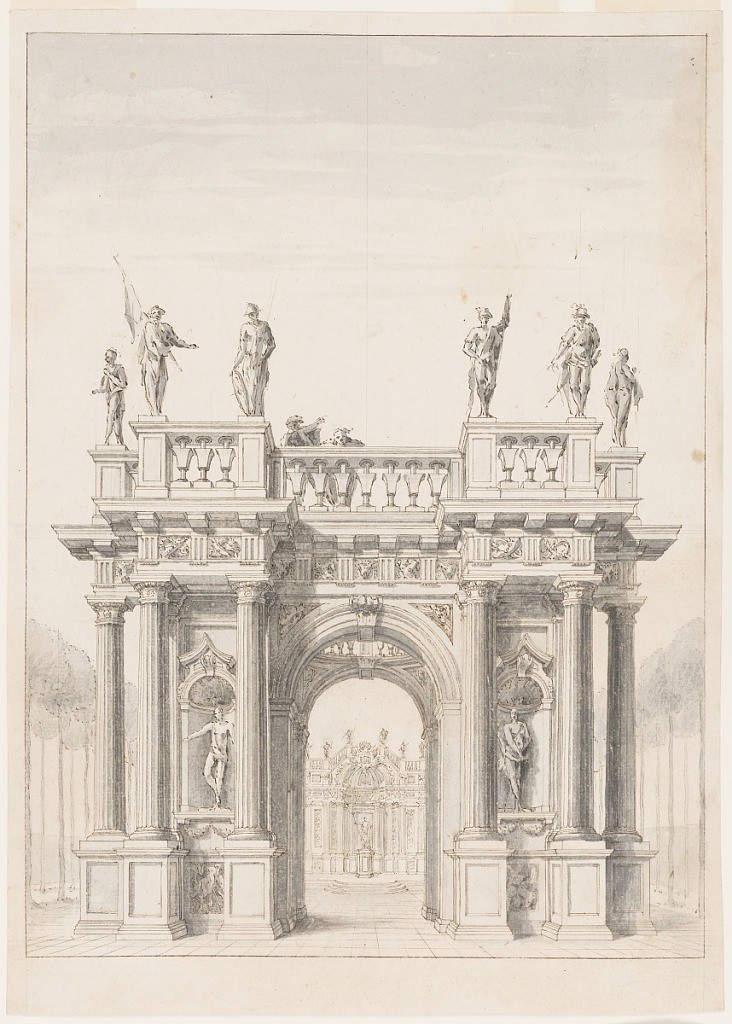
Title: Pavilion in a park
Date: ca. 1625–50
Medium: Pen and brown ink with gray wash and traces of graphite on off-white laid paper
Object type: Drawing
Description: Vertical rectangle. The pavilion has the general shape of a triumphal arch, with one entrance on each side. The central room has a circular opening instead of a roof. Above is a terrace bordered by balustrades, with statues at the protruding corners, six of which are drawn: three representing warriors, one that seems to be a figure of the Italian comedy, with colors; two others. Upon the balustrade are two men; one of them bears a mask. Through the arch, a view of a structure with a large niche, in front of which stands a statue, evidently of "POSEIDON." The floor of the whole place is paved. Framing line.